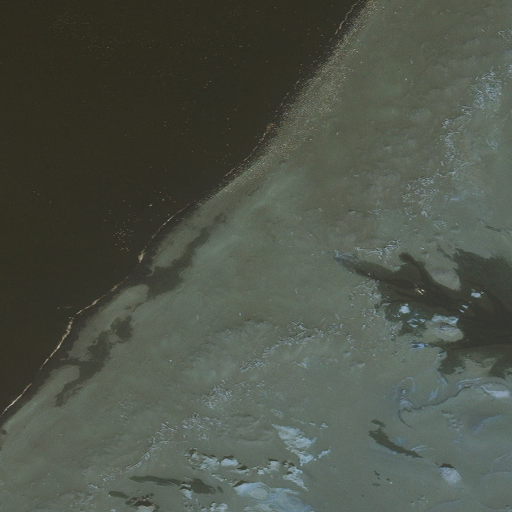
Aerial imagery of beach in Alaska named Sanagan containing only unknown